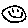
Label: smiley face